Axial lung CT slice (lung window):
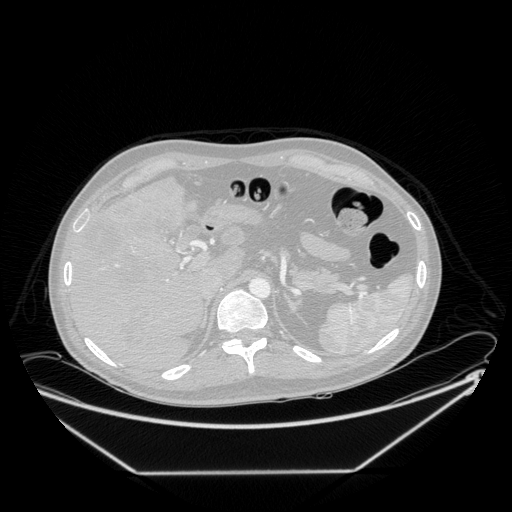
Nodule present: no